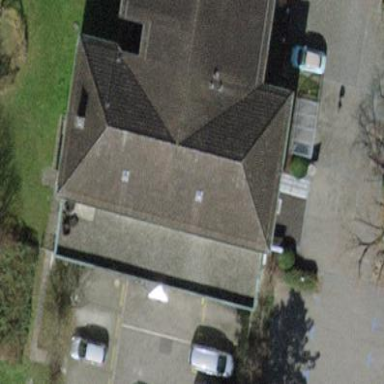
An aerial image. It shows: Building with flat dark gray roof.